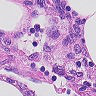
Metastatic tissue present: no